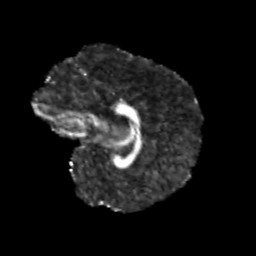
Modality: FA
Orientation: sagittal
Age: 9
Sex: male
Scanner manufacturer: siemens
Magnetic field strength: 3 T
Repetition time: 3.8 s
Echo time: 0.07 s